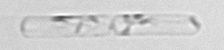
Label: Dactyliosolen_fragilissimus